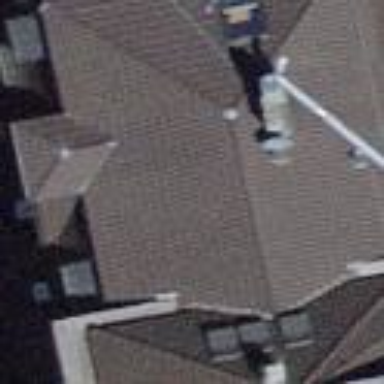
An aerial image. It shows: Building with hipped roof.